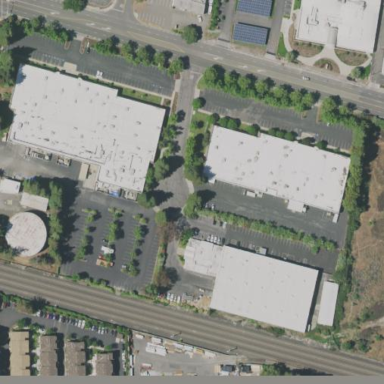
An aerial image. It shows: Industrial building.